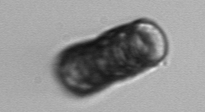
Label: Paralia_sulcata